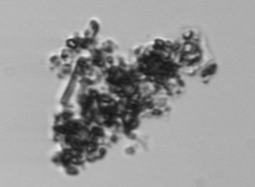
Label: Thalassiosira_TAG_external_detritus